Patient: sex F, age 64
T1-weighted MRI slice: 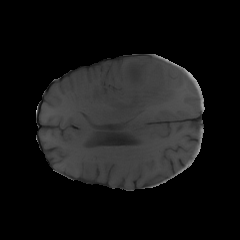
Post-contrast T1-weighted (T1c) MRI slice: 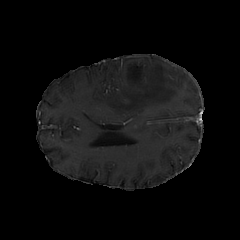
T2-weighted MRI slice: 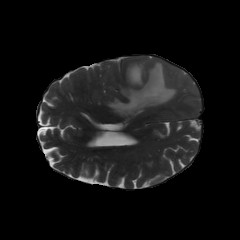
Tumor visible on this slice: yes
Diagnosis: Glioblastoma, IDH-wildtype
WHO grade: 4